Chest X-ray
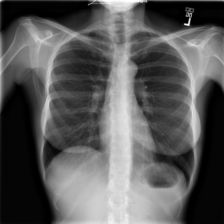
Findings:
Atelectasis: negative
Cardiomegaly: negative
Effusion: negative
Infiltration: negative
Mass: negative
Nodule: negative
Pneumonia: negative
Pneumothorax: negative
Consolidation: negative
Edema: negative
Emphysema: negative
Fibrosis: negative
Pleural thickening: negative
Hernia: negative